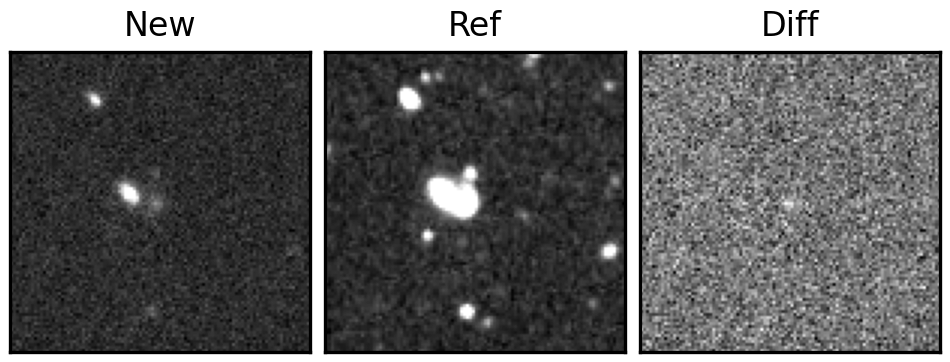
Label: real